Question: I have a create-react-app application deployed to Netlify, and I'm using <URL> to render my form. My form is registered in my Netlify dashboard, and when I make a submission, I get the success response, but no submissions show up in my Netlify dashboard.
Initially I tried creating a form using the <URL>
Then I tried using the package, and I'm still having the same issue, even when a submission returns a success status.
When I look at the XHR request I see a response code of 200:

In my index.html file I have my static form for Netlify:
'''
<!-- Netlify static HTML form -->
<form name="contactform" netlify netlify-honeypot="__bf" hidden>
<input type="text" name="name" />
<input type="email" name="email" />
<textarea name="message"></textarea>
</form>
<!-- End Netlify static HTML form -->
'''
In my component I'm rendering the form like this:
'''
<NetlifyForm name='contactform'>
{({ loading, error, success }) => (
<div>
{loading &&
<div>Loading...</div>
}
{!loading && !success &&
<div className="jo-contact-form">
<h2 className="jo-contact-form-title">
Contact
</h2>
<div>
<div className="wrap-input100 rs1-wrap-input100 validate-input" data-validate="Name is required">
<label htmlFor="name">Your Name</label>
<input className={nameClasses} type="text" name="name" placeholder="Enter your name" value={name} onChange={this.handleChange}/>
<span className="focus-input100"></span>
</div>
<div className="wrap-input100 rs1-wrap-input100 validate-input" data-validate = "Valid email is required: ex@abc.xyz">
<label htmlFor="email">Email</label>
<input className={emailClasses} type="email" name="email" placeholder="Enter your email addess" value={email} onChange={this.handleChange}/>
<span className="focus-input100"></span>
</div>
</div>
<div className="wrap-input100 validate-input" data-validate = "Message is required">
<label htmlFor="message">Message</label>
<textarea className={messageClasses} name="message" placeholder="Your message here..." value={message} onChange={this.handleChange}></textarea>
<span className="focus-input100"></span>
</div>
<LinkButton text="Send" linkType="form" />
</div>
}
{error &&
<div className="jo-contact-form-submission-message jo-contact-form-error">
<div>
Your information was not sent. Please try again later.
</div>
</div>
}
{success &&
<div className="jo-contact-form-submission-message jo-contact-form-success">
<div>
Thanks for the message! Expect a reply shortly.
</div>
</div>
}
</div>
)}
</NetlifyForm>
'''
In my HTML when the app is rendered that form ends up looking like this:
'''
<form name="contactform" action="/" data-netlify="true" data-netlify-honeypot="__bf">
<input type="hidden" name="form-name" value="contactform"><input type="text" name="__bf" style="display: none;">
<div>
<div class="jo-contact-form">
<h2 class="jo-contact-form-title">Contact</h2>
<div>
<div class="wrap-input100 rs1-wrap-input100 validate-input" data-validate="Name is required"><label for="name">Your Name</label><input class="input100" type="text" name="name" placeholder="Enter your name" value=""><span class="focus-input100"></span></div>
<div class="wrap-input100 rs1-wrap-input100 validate-input" data-validate="Valid email is required: ex@abc.xyz"><label for="email">Email</label><input class="input100" type="email" name="email" placeholder="Enter your email addess" value=""><span class="focus-input100"></span></div>
</div>
<div class="wrap-input100 validate-input" data-validate="Message is required"><label for="message">Message</label><textarea class="input100" name="message" placeholder="Your message here..."></textarea><span class="focus-input100"></span></div>
<div class="jo-link-button-wrapper">
<div class="jo-link-button undefined form">
<button type="submit" style="background-color: rgb(25, 25, 25); border: 1px solid rgb(25, 25, 25); color: white;">
<span class="button-text">Send</span>
<span class="button-arrow">
<svg version="1.1" id="Layer_1" xmlns="http://www.w3.org/2000/svg" xmlns:xlink="http://www.w3.org/1999/xlink" x="0px" y="0px" viewBox="0 0 476.213 476.213">
<polygon fill="white" points="345.606,107.5 324.394,128.713 418.787,223.107 0,223.107 0,253.107 418.787,253.107 324.394,347.5 345.606,368.713 476.213,238.106 "></polygon>
</svg>
</span>
</button>
</div>
</div>
</div>
</div>
</form>
'''
Based on the form being recognized in the Netlify dashboard, and the success message I get up on submission, I'd expect the submissions to show up in my dashboard, but there's nothing there.
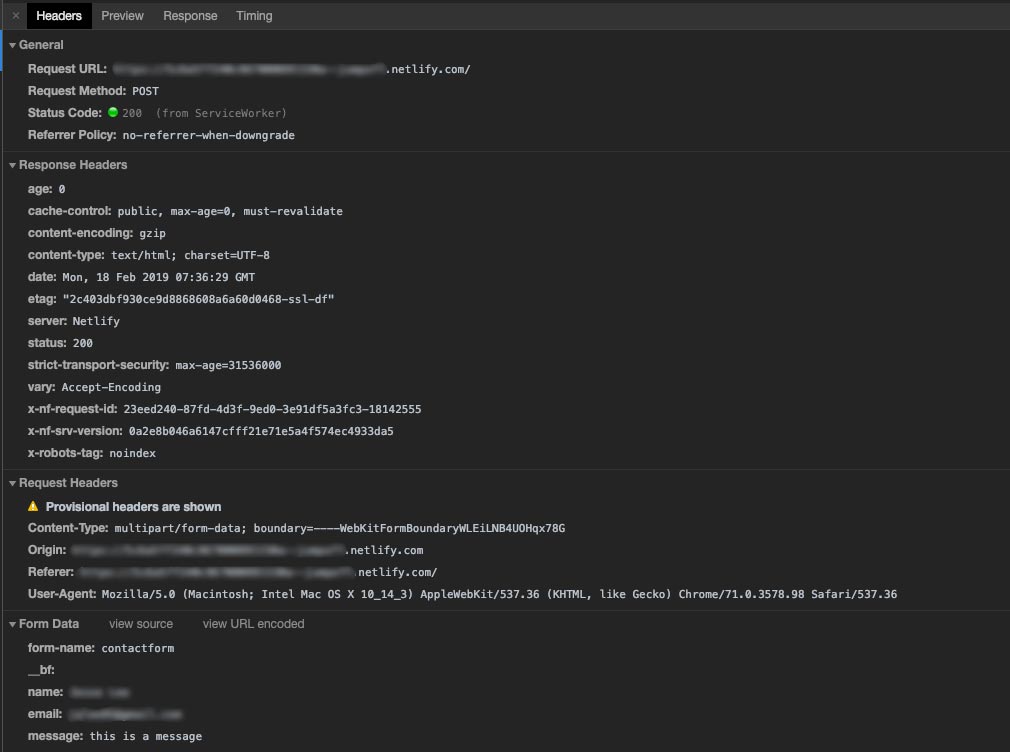
Answer: I figured out a fix for this in case anyone else runs into a similar issue. It turns out the header needs to be . I ended up scrapping the package and using this component which works for me.
'''
import React, {Component} from 'react';
import './Contact.css';
import LinkButton from '../LinkButton/LinkButton';
import qs from 'qs';
class Contact extends Component {
constructor(props){
super(props);
this.state = {
name: '',
email: '',
message: '',
canSubmit: false,
submitResponse: false
};
}
handleSubmit = e => {
e.preventDefault();
if (!this.state.canSubmit) {
return false;
}
let formData = {
"form-name": this.props.name,
"name": this.state.name,
"email": this.state.email,
"message": this.state.message,
}
fetch( window.location.href + "/", {
method: "POST",
headers: { "Content-Type": "application/x-www-form-urlencoded" },
body: qs.stringify(formData)
})
.then(
response => {
console.log(response)
console.log(response.status)
if (response.status > 199 && response.status < 300){
this.setState(prevState=>({
submitResponse: 'success'
}))
} else {
this.setState(prevState=>({
submitResponse: 'error'
}))
}
}
)
.catch(
error => {
console.log(error)
this.setState(prevState=>({
submitResponse: 'error'
}))
}
);
}
handleChange = (e) => {
this.setState({ [e.target.name]: e.target.value });
if ( this.state.name !== '' && this.state.email !== '' && this.state.message !== '') {
console.log('fields filled in');
this.setState(prevState => ({
canSubmit: true
}));
} else {
this.setState(prevState => ({
canSubmit: false
}));
}
}
render() {
const { name, email, message, canSubmit } = this.state;
let containerClasses = 'jo-contact-form-container';
if (!canSubmit) { containerClasses += ' inactive'; }
if (this.props.colorScheme == 'dark' ) containerClasses += ' dark-bg';
let nameClasses = 'input100';
if (name !== '') nameClasses += ' has-val';
let emailClasses = 'input100';
if (email !== '') emailClasses += ' has-val';
let messageClasses = 'input100';
if (message !== '') messageClasses += ' has-val';
return <div className="jo-contact-form">
<h2 className="jo-contact-form-title">Contact</h2>
{!this.state.submitResponse &&
<form name={this.props.name} method="post" onSubmit={this.handleSubmit} data-netlify-recaptcha="true">
<div className={containerClasses}>
<input type="hidden" name="form-name" value="contactpageform"/>
<div>
<div className="wrap-input100 rs1-wrap-input100 validate-input">
<label htmlFor="name">Your Name</label>
<input className={nameClasses} type="text" name="name" value={name} onChange={this.handleChange}/>
<span className="focus-input100"></span>
</div>
<div className="wrap-input100 rs1-wrap-input100 validate-input">
<label htmlFor="email">Your Email</label>
<input className={emailClasses} type="email" name="email" value={email} onChange={this.handleChange}/>
<span className="focus-input100"></span>
</div>
<div className="wrap-input100 validate-input">
<label htmlFor="message">Message</label>
<textarea className={messageClasses} name="message" onChange={this.handleChange} value={message}/>
<span className="focus-input100"></span>
</div>
{canSubmit && <LinkButton size="large" text="Send" linkType="form" />}
{!canSubmit && <LinkButton size="large" text="Send" linkType="form" inactive={true} />}
</div>
</div>
</form>
}
{this.state.submitResponse == 'success' &&
<div className="jo-contact-form-submission-message jo-contact-form-success">
<div>Thanks for the message! Expect a reply shortly.</div>
</div>
}
{this.state.submitResponse == 'error' &&
<div className="jo-contact-form-submission-message jo-contact-form-error">
<div>Your information was not sent. Please try again later.</div>
</div>
}
</div>
}
}
export default Contact;
'''